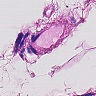
Metastatic tissue present: no